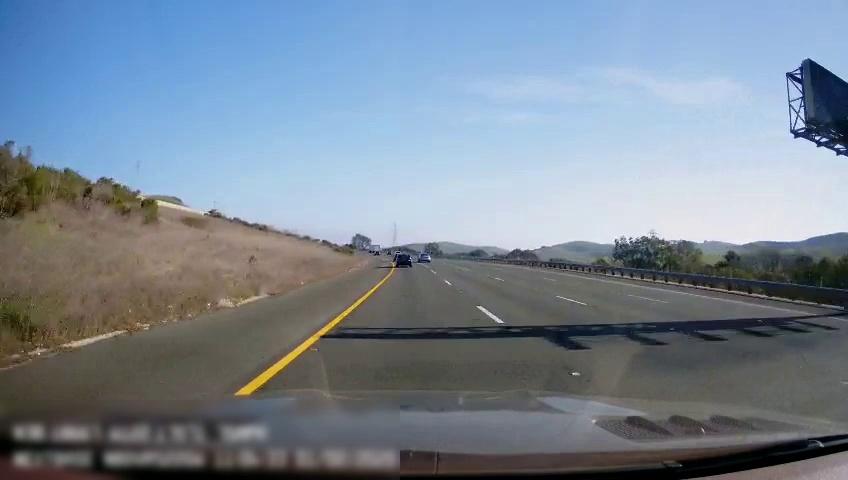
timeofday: Day
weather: Sunny
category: Drivable Space
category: Vehicles | Other LV
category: Vehicles | Car
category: Vehicles | Car
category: Vehicles | Car
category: Lanes | Current Lane
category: Lanes | Current Lane
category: Lanes | Alternate Lane
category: Lanes | Alternate Lane
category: Lanes | Alternate Lane